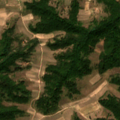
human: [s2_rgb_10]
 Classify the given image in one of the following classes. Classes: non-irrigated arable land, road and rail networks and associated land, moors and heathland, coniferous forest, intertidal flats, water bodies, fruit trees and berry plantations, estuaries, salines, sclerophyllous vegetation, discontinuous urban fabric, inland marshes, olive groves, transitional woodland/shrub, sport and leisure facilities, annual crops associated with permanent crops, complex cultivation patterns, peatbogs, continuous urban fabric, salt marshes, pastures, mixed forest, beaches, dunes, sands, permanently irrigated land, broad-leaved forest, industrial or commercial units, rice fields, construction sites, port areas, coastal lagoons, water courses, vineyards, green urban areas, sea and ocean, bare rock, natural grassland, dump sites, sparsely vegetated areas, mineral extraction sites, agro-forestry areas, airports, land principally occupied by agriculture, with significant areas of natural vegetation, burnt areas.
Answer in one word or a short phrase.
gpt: complex cultivation patterns, land principally occupied by agriculture, with significant areas of natural vegetation, broad-leaved forest